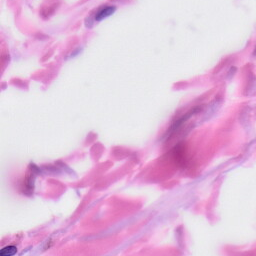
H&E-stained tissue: Skin